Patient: sex M, age 52
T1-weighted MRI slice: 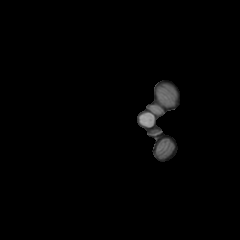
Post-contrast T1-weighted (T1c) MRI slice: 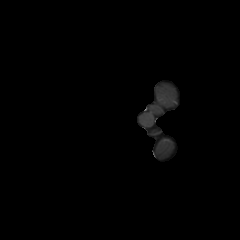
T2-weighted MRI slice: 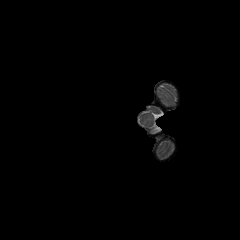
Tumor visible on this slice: no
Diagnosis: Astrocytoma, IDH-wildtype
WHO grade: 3